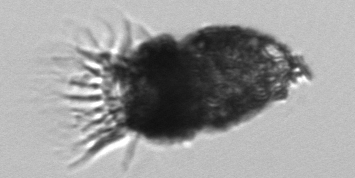
Label: Stenosemella_pacifica